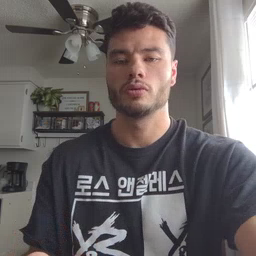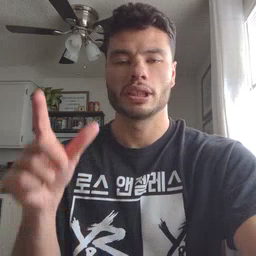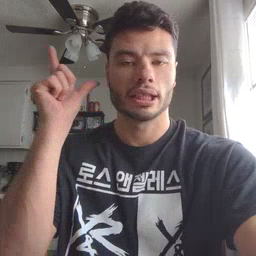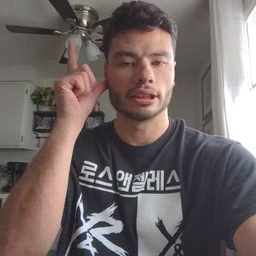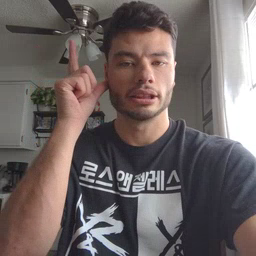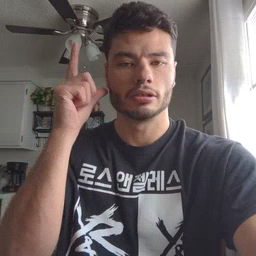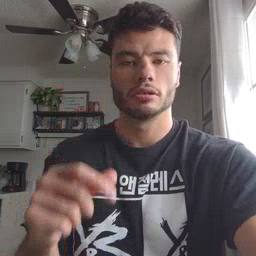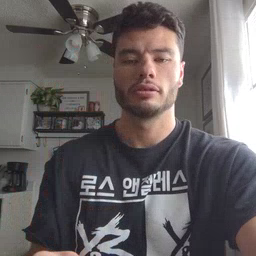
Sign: listen